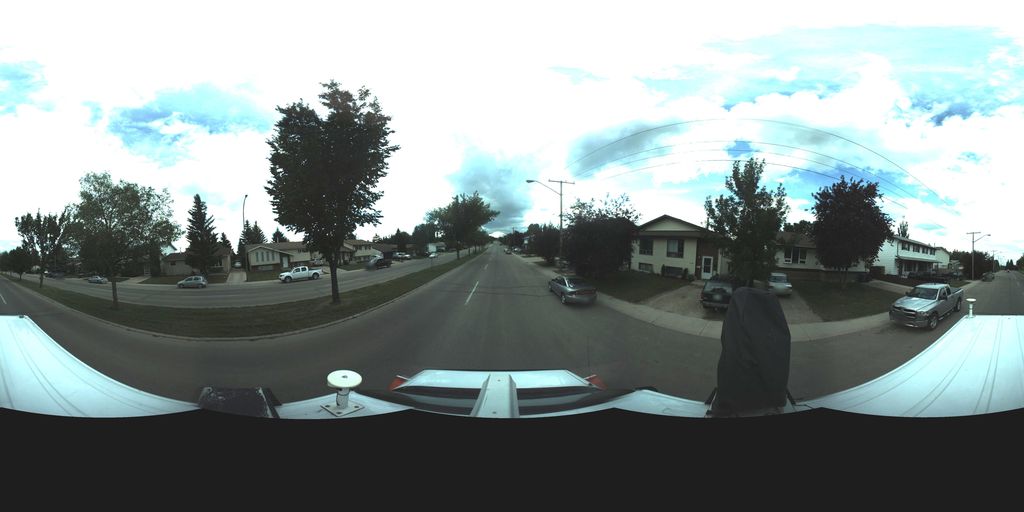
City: saskatoon